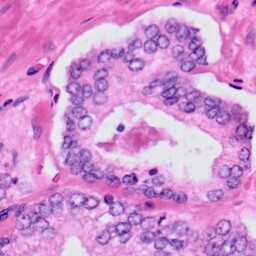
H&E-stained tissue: Prostate